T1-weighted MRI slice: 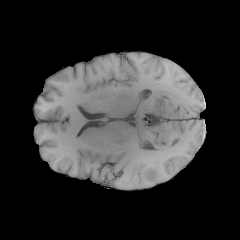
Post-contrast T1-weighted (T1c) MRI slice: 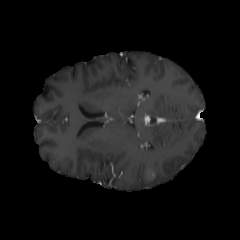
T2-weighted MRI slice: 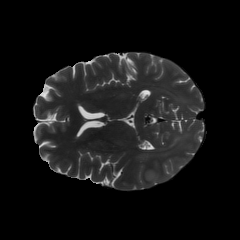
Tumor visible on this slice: yes